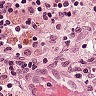
Metastatic tissue present: no